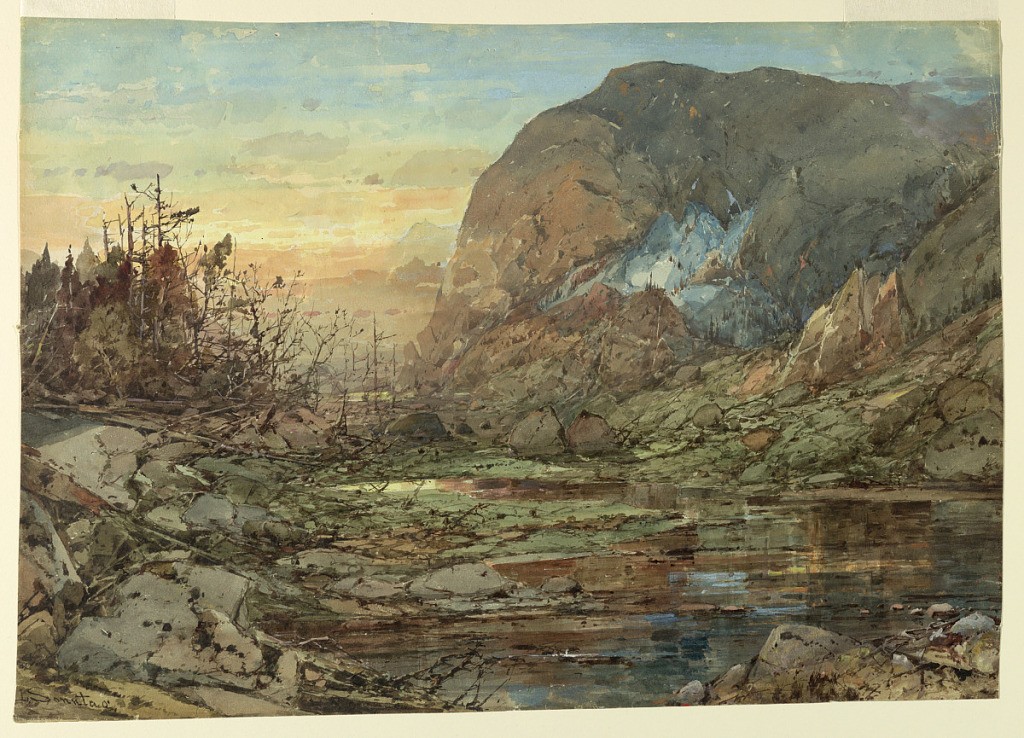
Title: Carter Dome from Carter Lake, New Hampshire
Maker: William Louis Sonntag, American, 1822 – 1900
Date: ca. 1880
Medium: Brush and watercolor, ink, gouache, graphite on wove paper
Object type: Drawing
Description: A bright winter landscape at sunrise or sunset.  A lake inlet in center foreground with low rocks at lower right and windswept rocks, brush and trees in left foreground into middleground.  Looming over the lake, in right middleground, a large ball-shaped mountain with remnants of snow a crevice.  An orange, yellow, and blue sky fills the upper left quarter of the sheet.